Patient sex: M
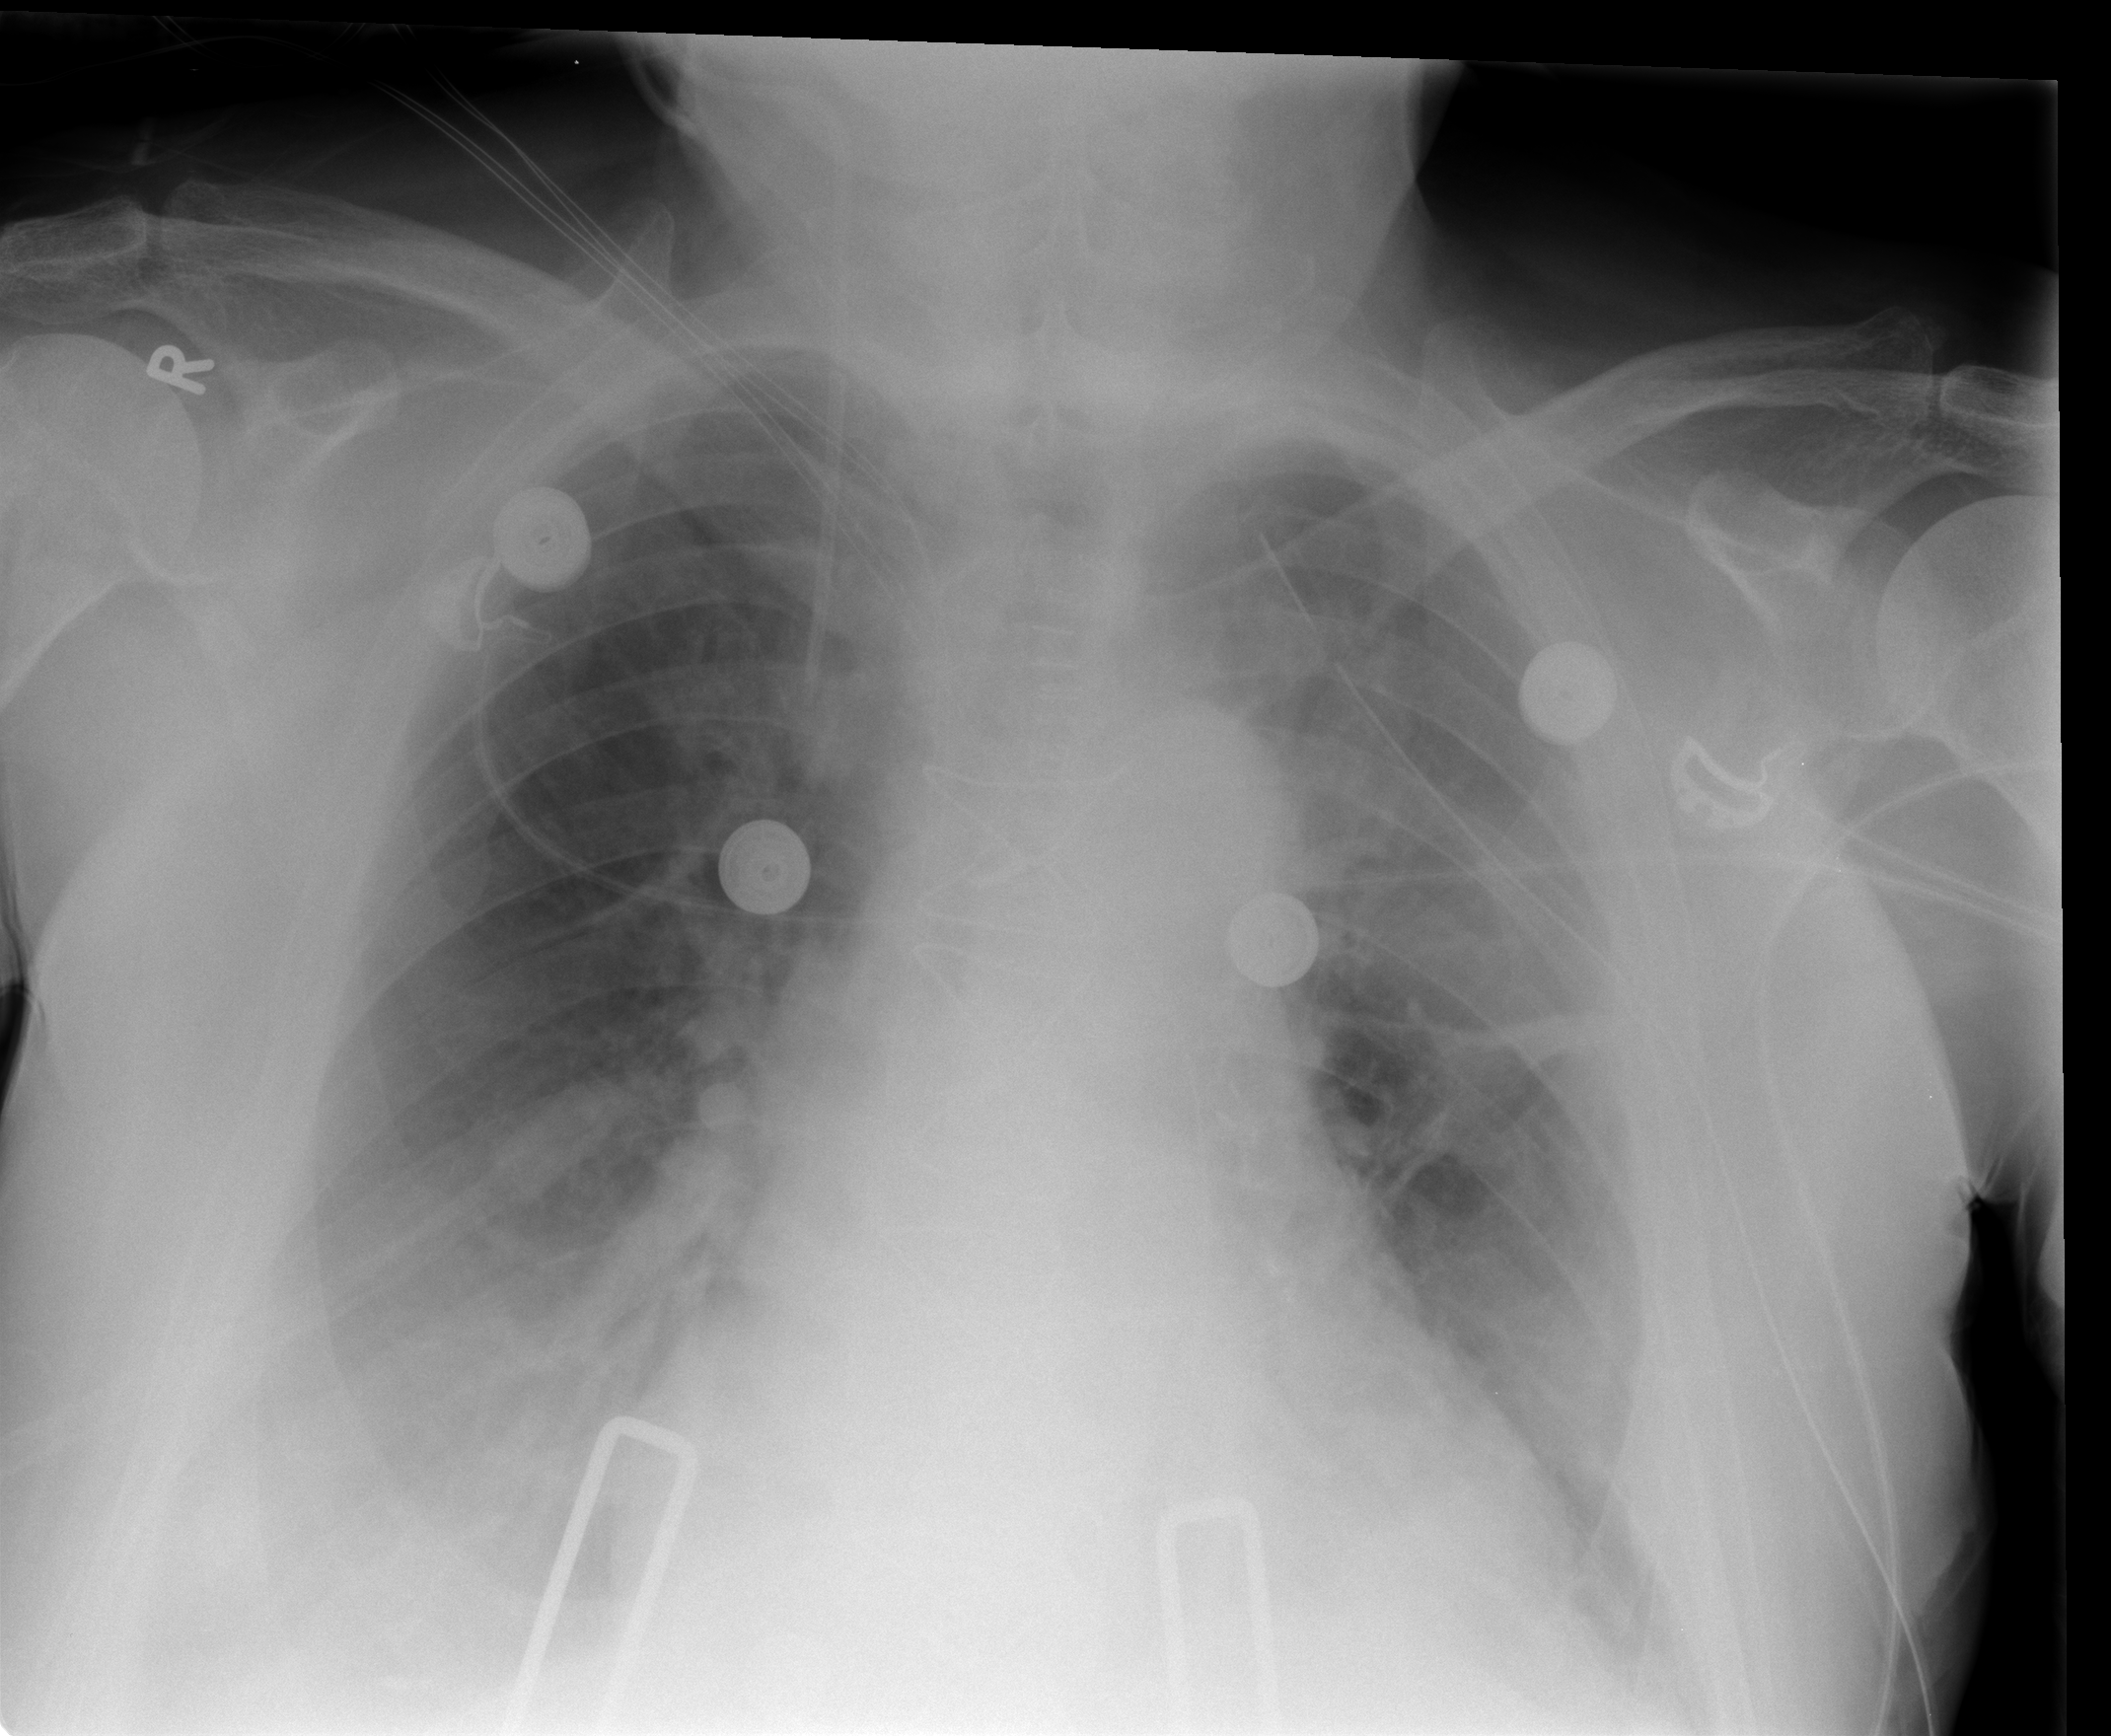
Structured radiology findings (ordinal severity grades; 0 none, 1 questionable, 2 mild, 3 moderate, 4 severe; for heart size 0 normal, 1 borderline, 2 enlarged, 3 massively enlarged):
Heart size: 2
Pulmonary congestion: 0
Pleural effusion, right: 2
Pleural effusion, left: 2
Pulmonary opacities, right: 0
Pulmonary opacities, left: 0
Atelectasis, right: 2
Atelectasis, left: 2